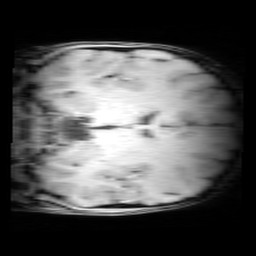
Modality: MP2RAGE
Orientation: coronal
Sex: male
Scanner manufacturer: siemens
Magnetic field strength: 3 T
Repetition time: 5 s
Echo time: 0.00355 s